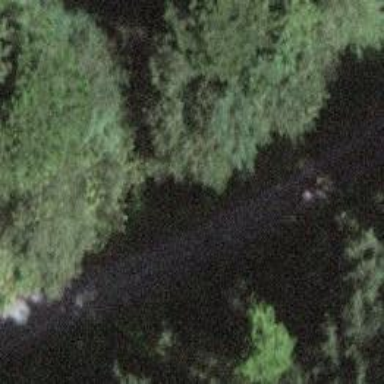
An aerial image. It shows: Culvert tunnel.